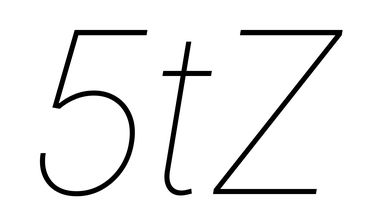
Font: Inter-Italic_Thin_Italic